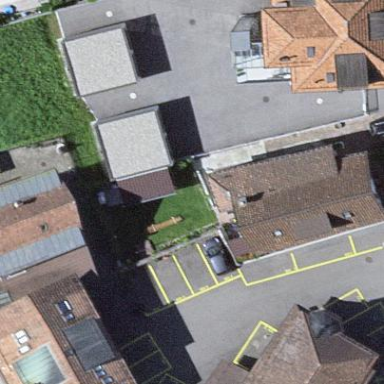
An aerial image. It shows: Gabled roof house.